Field crop: maize
Growth stage: 2
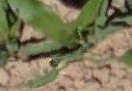
Species: maize